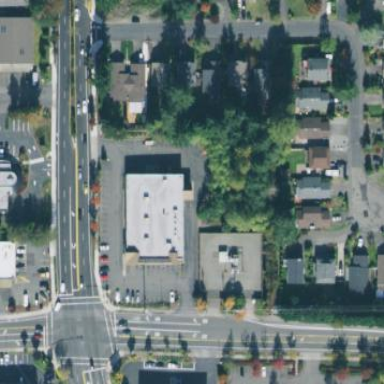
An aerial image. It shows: Retail area.